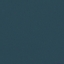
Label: SeaLake